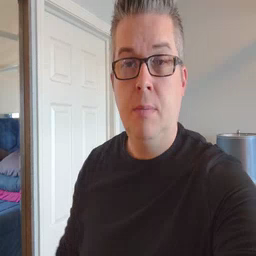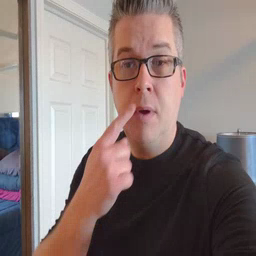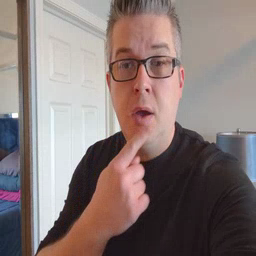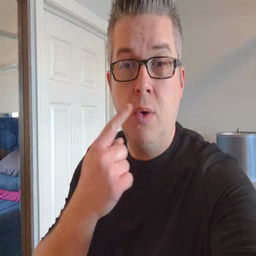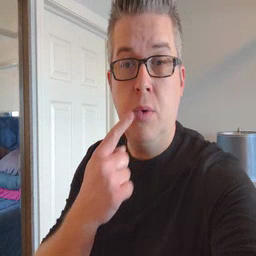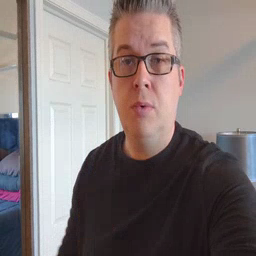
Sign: mouth